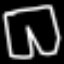
Label: pants